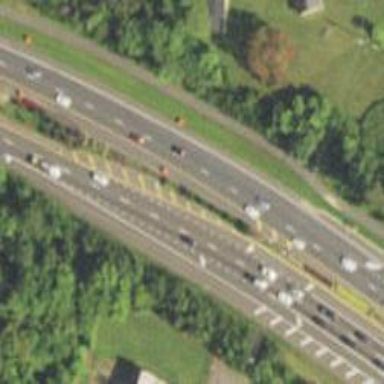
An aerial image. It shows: Asphalt trunk highway which is also expressway.